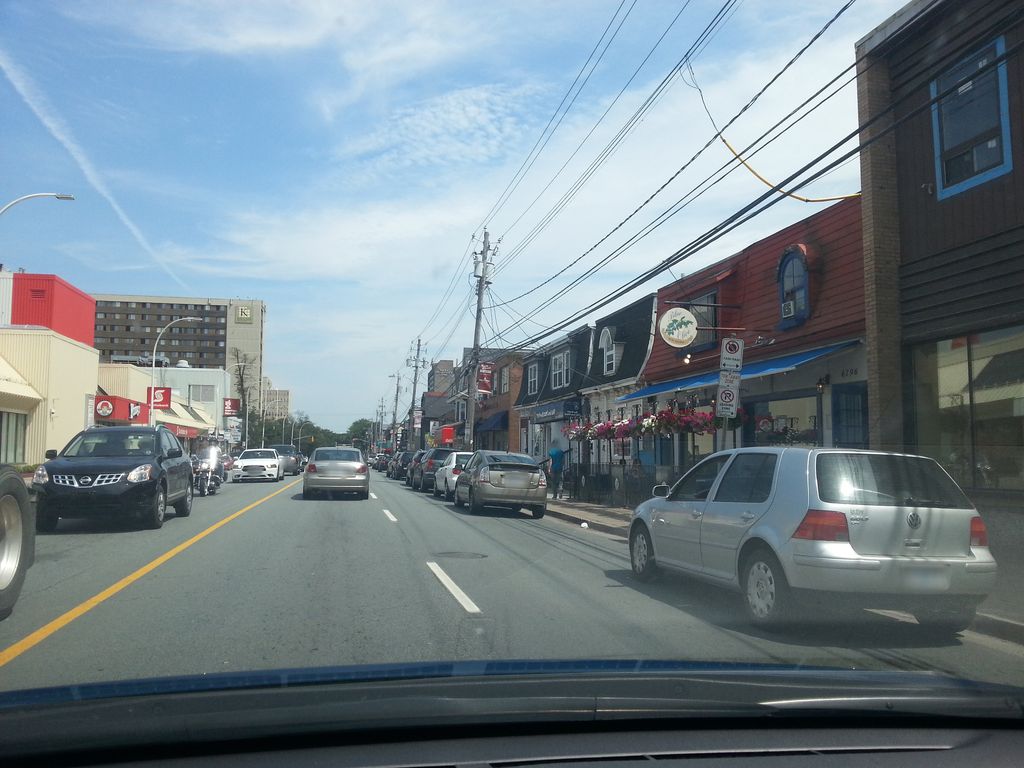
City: halifax